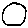
Label: circle